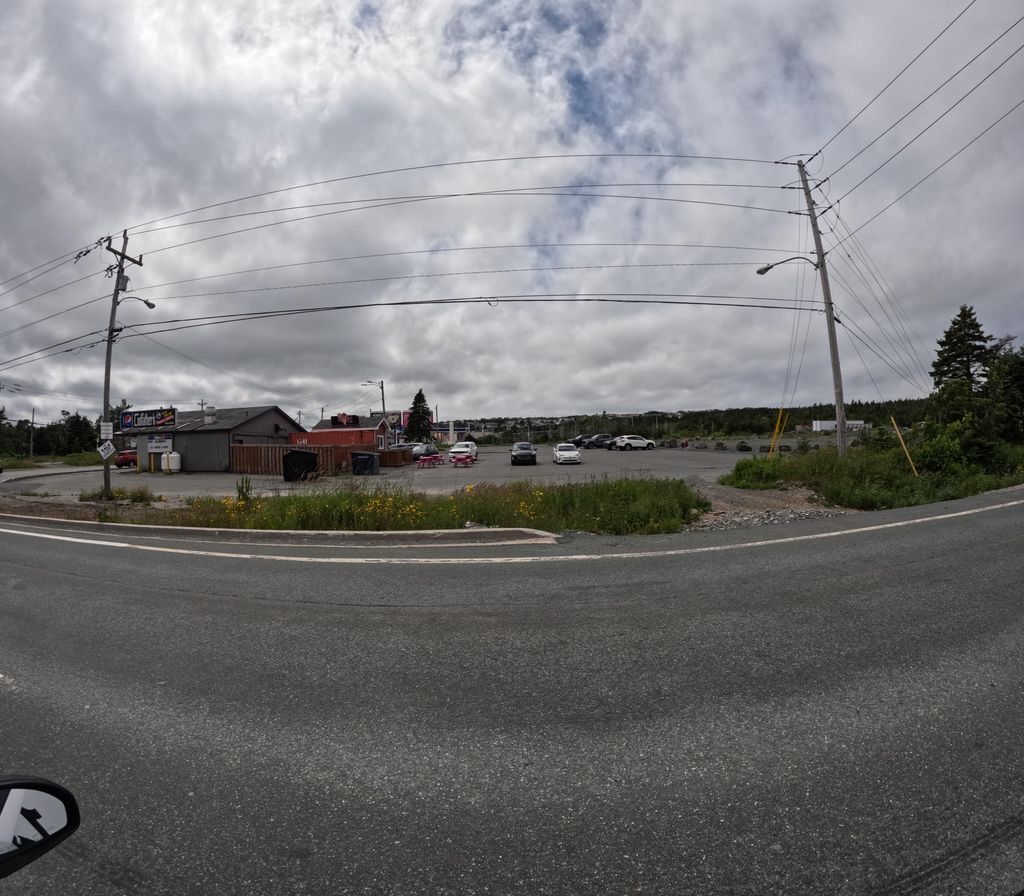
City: st_johns